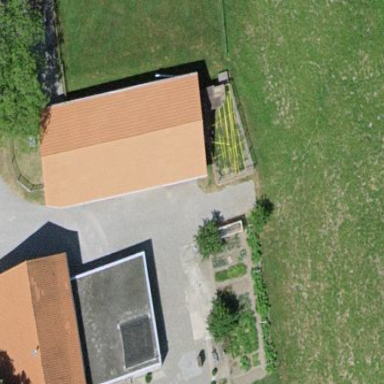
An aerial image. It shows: Garage.